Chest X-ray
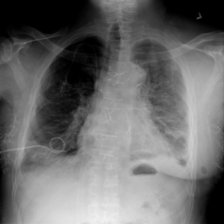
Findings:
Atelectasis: negative
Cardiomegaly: negative
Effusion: negative
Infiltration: negative
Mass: negative
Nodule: negative
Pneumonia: negative
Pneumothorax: positive
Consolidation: negative
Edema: negative
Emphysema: negative
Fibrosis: negative
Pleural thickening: negative
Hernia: negative